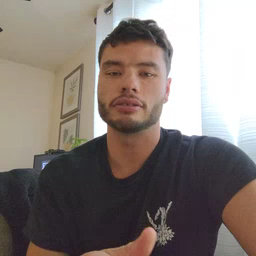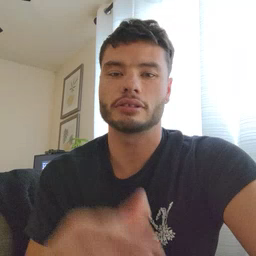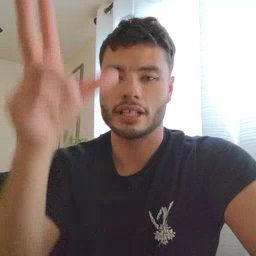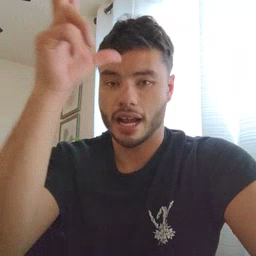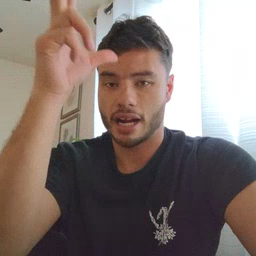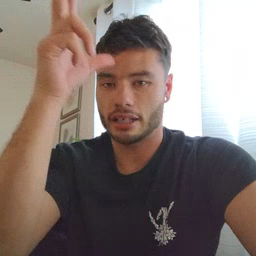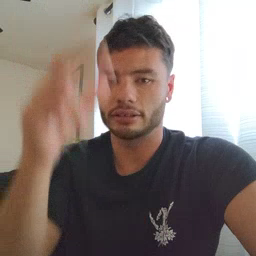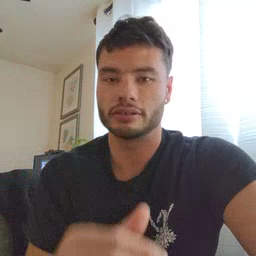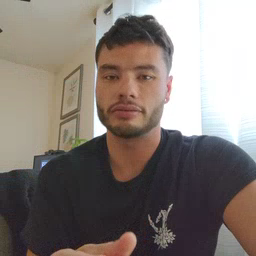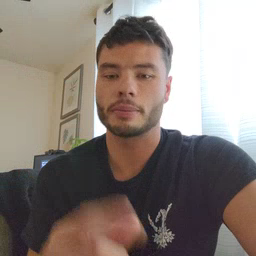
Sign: hen